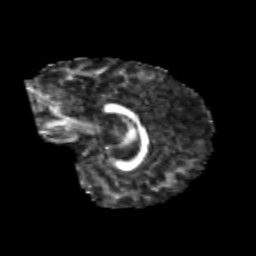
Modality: FA
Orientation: sagittal
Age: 7
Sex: male
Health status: healthy